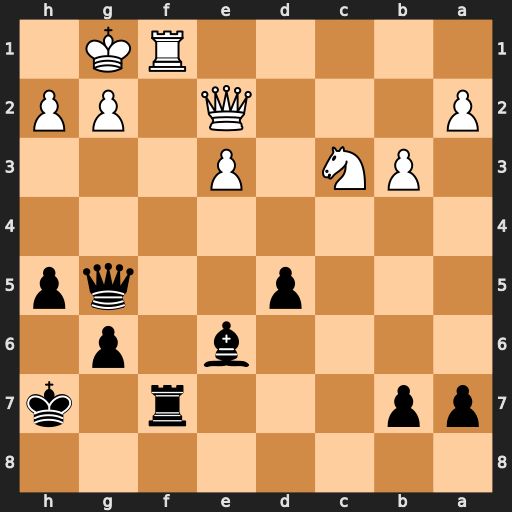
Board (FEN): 8/pp3r1k/4b1p1/3p2qp/8/1PN1P3/P3Q1PP/5RK1
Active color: b
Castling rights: -
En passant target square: -
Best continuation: Rxf1+ Kxf1 Qf6+ Qf3 Qxc3